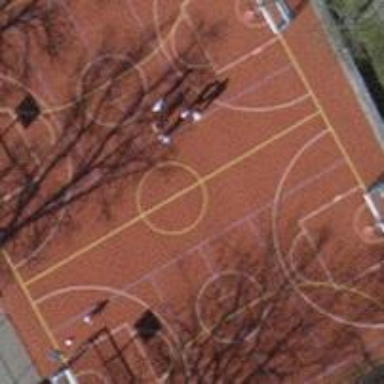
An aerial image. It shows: Multi-sport pitch with tartan surface for leisure activities.